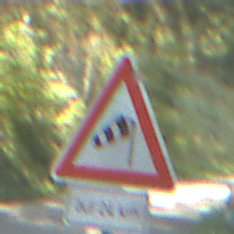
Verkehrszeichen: SeitenwindVonRechts
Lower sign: LaengeEinerStrecke6
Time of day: MorningAfternoon
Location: Outdoor (Nature)
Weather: Clear
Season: NotSpecified
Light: Natural